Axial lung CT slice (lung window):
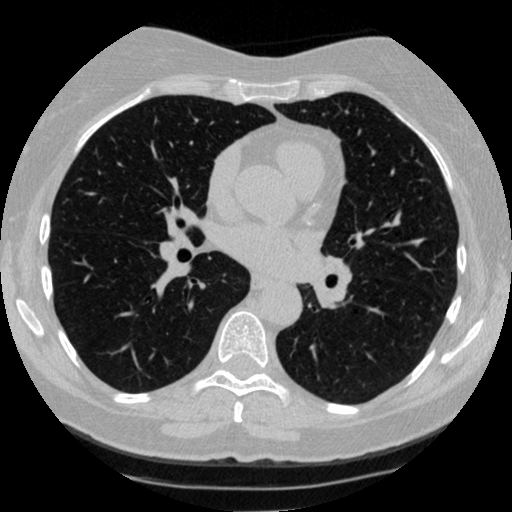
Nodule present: no